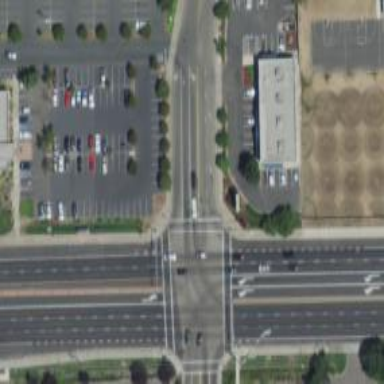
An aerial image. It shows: Marked crossing on the road.